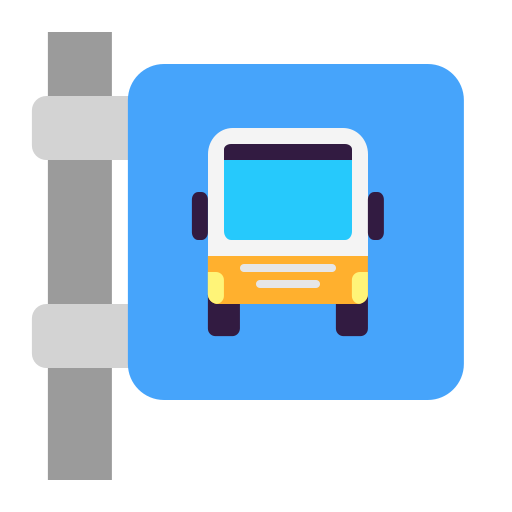
bus stop flat